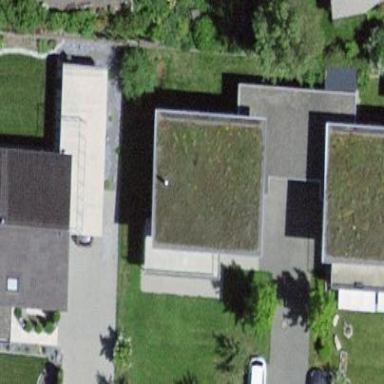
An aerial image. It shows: Residential building.